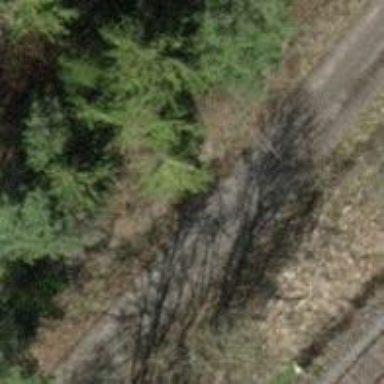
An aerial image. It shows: Unclassified road with grade1 track type.